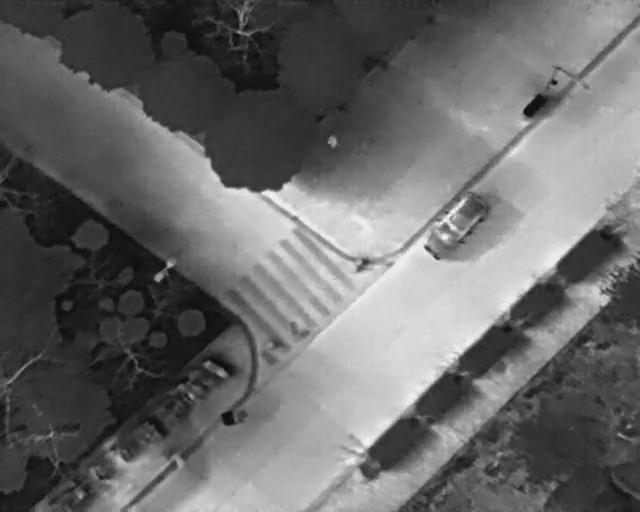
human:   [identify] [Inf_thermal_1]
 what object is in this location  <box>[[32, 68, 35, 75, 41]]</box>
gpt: <ref>1 medium bicycle at the bottom</ref>

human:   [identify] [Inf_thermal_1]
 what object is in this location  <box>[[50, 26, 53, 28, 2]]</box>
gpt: <ref>1 medium person at the top</ref>